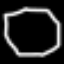
Label: octagon